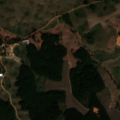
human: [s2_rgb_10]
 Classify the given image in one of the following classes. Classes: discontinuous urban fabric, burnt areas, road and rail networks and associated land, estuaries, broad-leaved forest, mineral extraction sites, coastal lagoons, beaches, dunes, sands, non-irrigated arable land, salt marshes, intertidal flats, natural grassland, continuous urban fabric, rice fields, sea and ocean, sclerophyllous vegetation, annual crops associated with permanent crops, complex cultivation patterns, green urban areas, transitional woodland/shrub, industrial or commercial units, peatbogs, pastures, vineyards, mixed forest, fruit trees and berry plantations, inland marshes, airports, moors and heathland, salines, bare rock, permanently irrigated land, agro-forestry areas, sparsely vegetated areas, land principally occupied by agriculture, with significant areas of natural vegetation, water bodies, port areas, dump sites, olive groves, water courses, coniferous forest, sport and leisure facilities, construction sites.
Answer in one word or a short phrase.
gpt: land principally occupied by agriculture, with significant areas of natural vegetation, broad-leaved forest, mixed forest, natural grassland